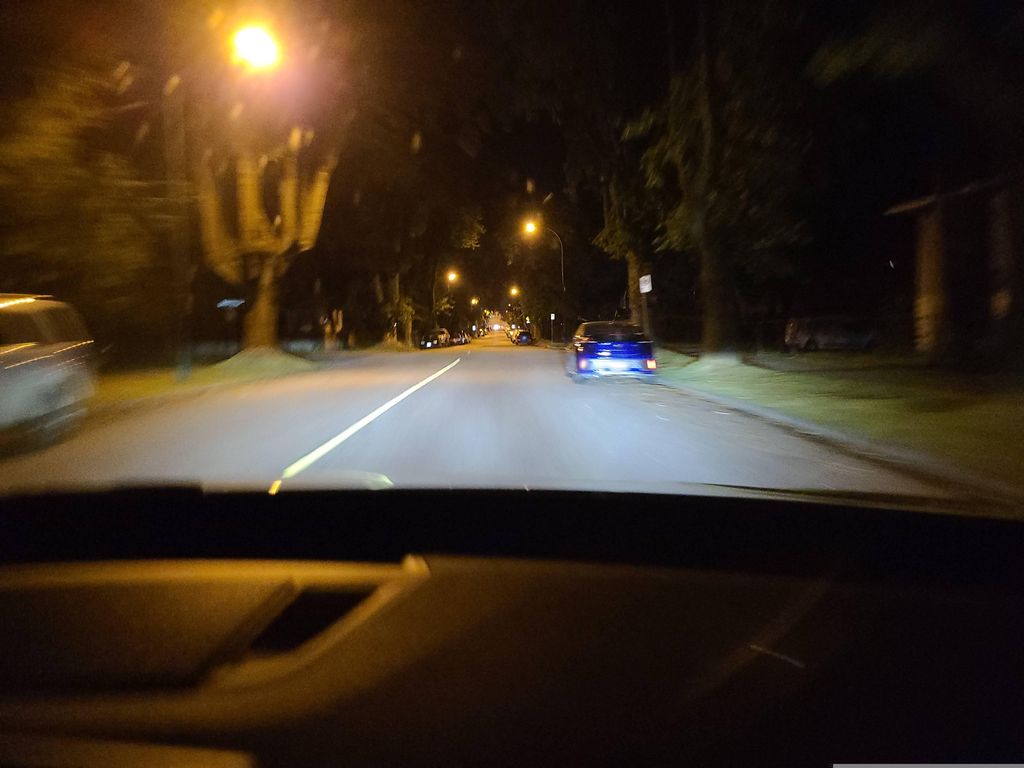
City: vancouver